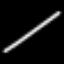
Label: line